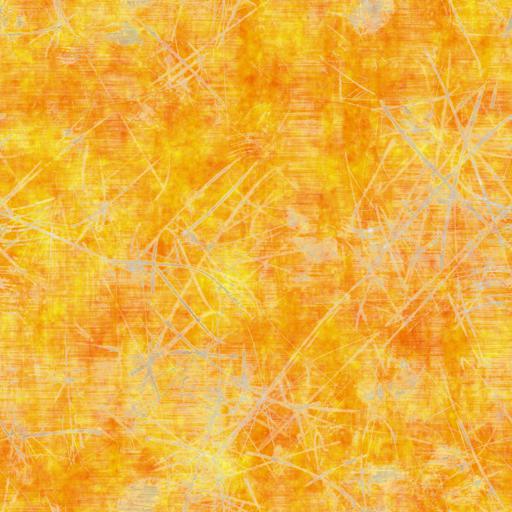
Tags: metal paint painted scratched scratches yellow